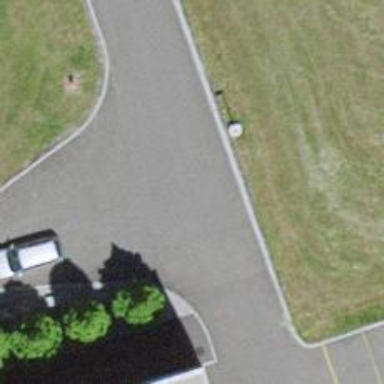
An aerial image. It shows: Road serving as parking aisle.